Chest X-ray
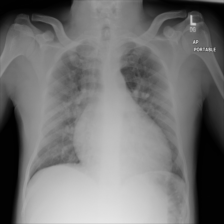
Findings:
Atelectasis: negative
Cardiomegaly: positive
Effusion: negative
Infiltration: negative
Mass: negative
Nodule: negative
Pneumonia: negative
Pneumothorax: negative
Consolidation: negative
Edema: negative
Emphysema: negative
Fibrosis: negative
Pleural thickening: negative
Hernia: negative